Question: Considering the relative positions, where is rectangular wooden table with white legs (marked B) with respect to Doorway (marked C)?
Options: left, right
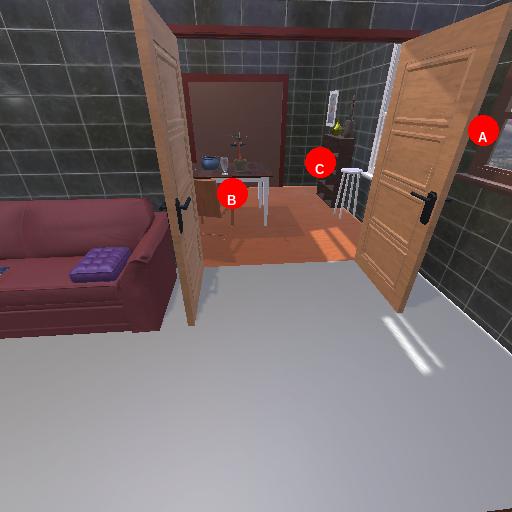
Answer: left